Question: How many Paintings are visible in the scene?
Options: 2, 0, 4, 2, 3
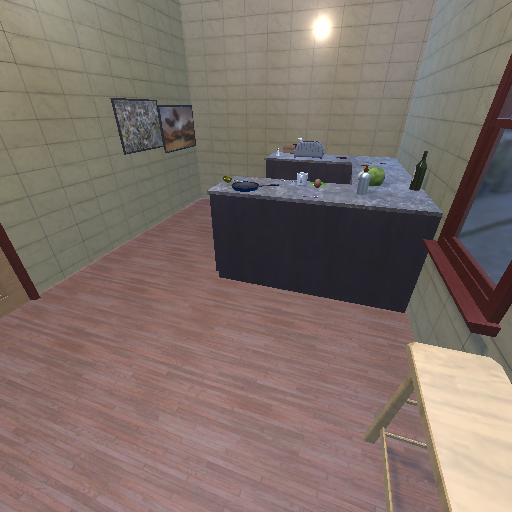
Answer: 2